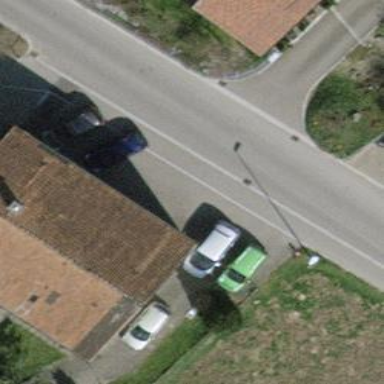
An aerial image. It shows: Post box.